Chest X-ray. View position: PA
Patient age: 60
Patient sex: F
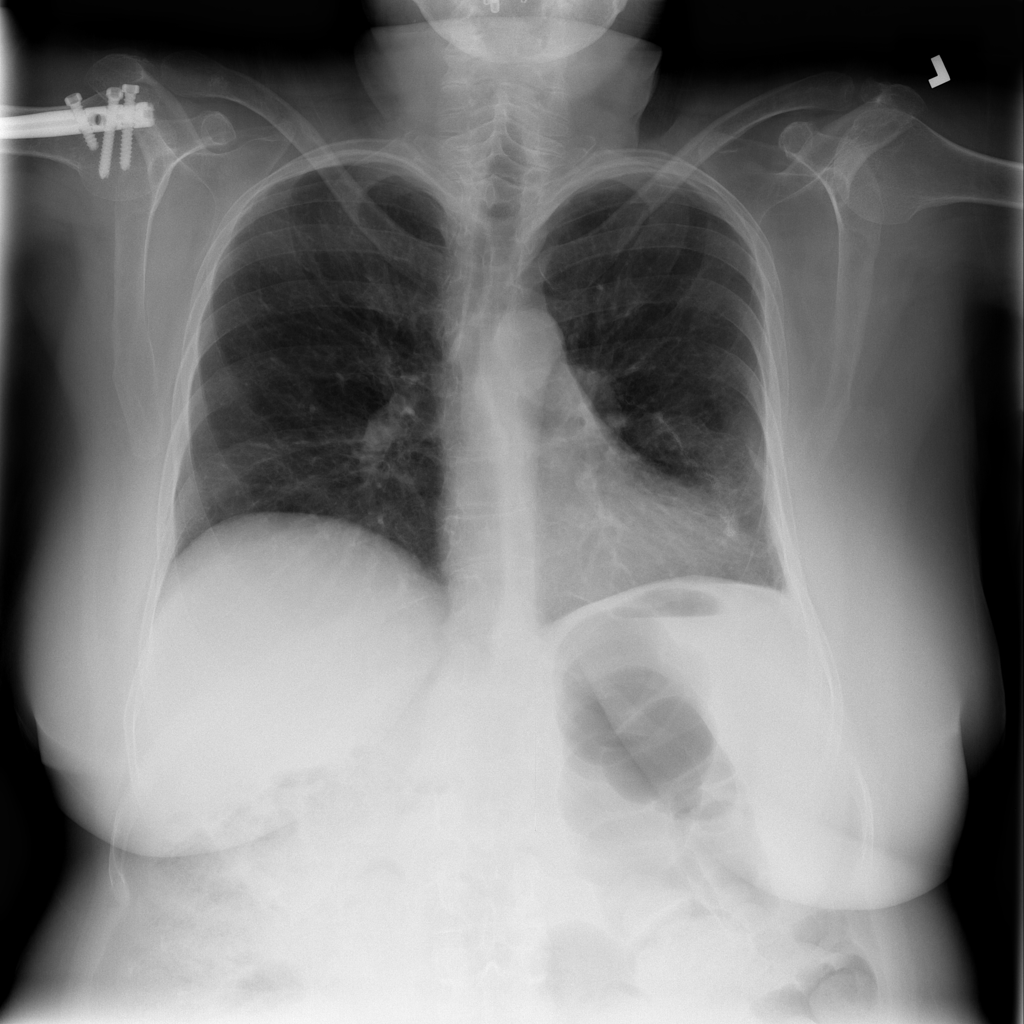
Finding: Pneumothorax